Interaction volume radius: 5 \u00c5
Interaction volume height: 15 \u00c5
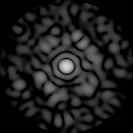
Disorder parameter: 0.8199